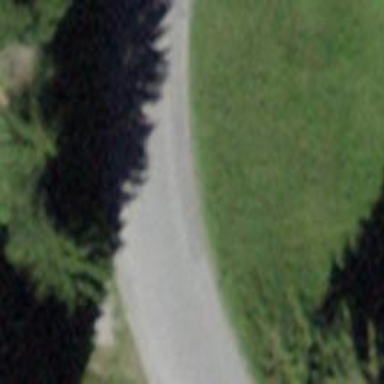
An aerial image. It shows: Unclassified road on asphalt surface with bridge.